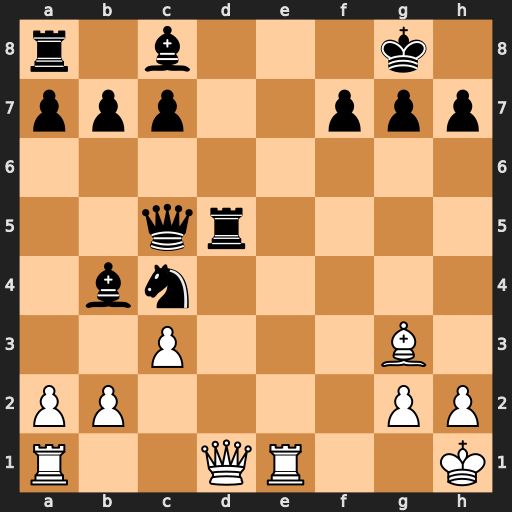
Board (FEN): r1b3k1/ppp2ppp/8/2qr4/1bn5/2P3B1/PP4PP/R2QR2K
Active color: w
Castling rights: -
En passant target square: -
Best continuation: Re8+ Qf8 Rxf8+ Bxf8 Qxd5